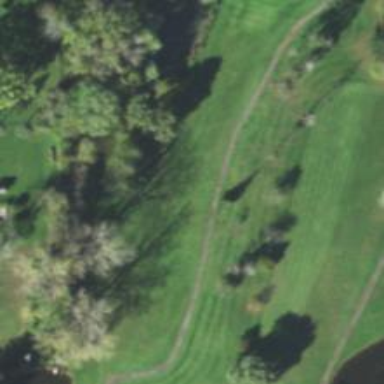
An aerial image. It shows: View of golf hole.